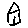
Label: house